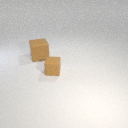
small brown rubber cube in front of large brown rubber cube